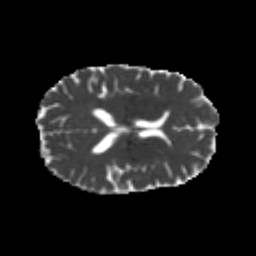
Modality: MD
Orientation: axial
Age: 25
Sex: female
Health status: healthy
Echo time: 0.074 s